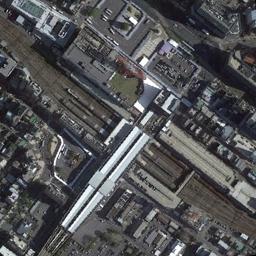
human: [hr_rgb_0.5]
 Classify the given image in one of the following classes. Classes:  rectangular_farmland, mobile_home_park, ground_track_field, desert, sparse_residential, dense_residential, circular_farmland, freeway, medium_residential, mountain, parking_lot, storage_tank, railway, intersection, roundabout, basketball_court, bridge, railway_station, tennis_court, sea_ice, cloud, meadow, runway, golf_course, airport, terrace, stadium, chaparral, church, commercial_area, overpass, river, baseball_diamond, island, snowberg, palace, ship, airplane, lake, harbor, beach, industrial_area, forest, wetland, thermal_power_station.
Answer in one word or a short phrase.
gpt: railway_station